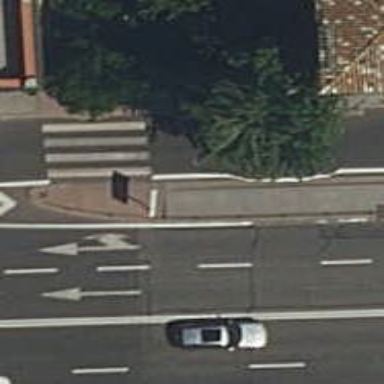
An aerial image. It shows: Sidewalk on bridge with paving stones surface.